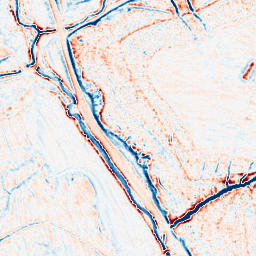
Category: multiscale
Decomposition family: dog_multiscale
Decomposition parameters: sigma_ratio: 1.6
n_scales: 3
base_sigma: 0.5
Upsampling method: sinc_hamming
Upsampling parameters: scale: 8
kernel_size: 16
Upsampling scale: 8